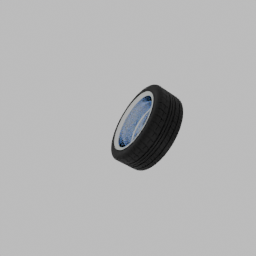
Label: mechanical